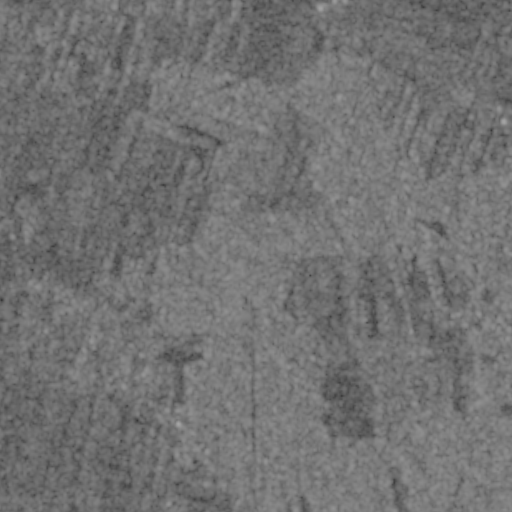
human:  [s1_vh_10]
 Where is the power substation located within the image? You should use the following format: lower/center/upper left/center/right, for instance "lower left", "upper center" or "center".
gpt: The power substation is located in the upper left of the image.
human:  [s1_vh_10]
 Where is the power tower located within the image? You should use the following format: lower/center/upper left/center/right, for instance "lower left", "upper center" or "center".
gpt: There is no power tower in the image.

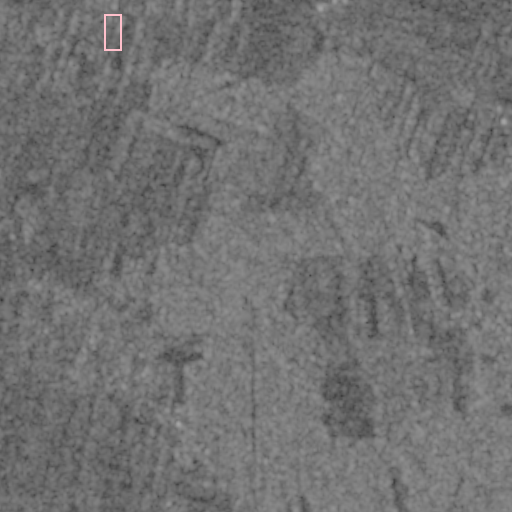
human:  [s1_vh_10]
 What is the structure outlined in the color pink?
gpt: The structure outlined in pink is a crop field.
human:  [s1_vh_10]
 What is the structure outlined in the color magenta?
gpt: There is no magenta outline.